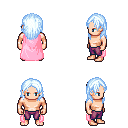
a pixel art fantasy rpg character, male body template, human, light skin, pink cape, magenta pants, white cyan long hairstyle, four views (front, back, left, right), 2x2 character sprite sheet, small pixel art, hard edges, no anti-aliasing